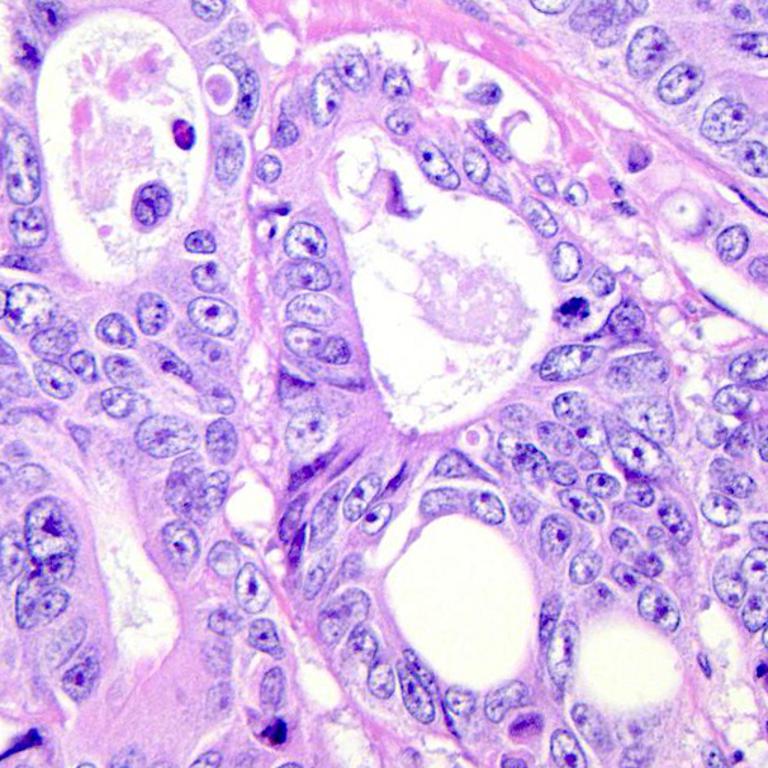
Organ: colon
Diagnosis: adenocarcinomas